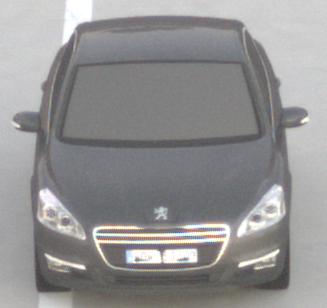
Make: Peugeot
Model: 508 120 VTi
Detailed model: 508 (I) Limousine
Model produced from: 2011/03
Model produced until: 2014/05
Doors: 4
Color: gray
Road condition: dry road
Daytime: sunrise or sunset
Contrast: low contrast